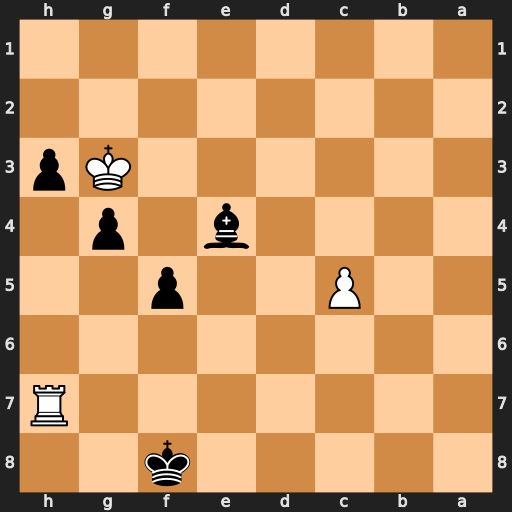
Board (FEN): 5k2/7R/8/2P2p2/4b1p1/6Kp/8/8
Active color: b
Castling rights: -
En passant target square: -
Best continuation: f4+ Kxg4 Bxh7